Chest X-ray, AP view. Patient: 49 years old, sex F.
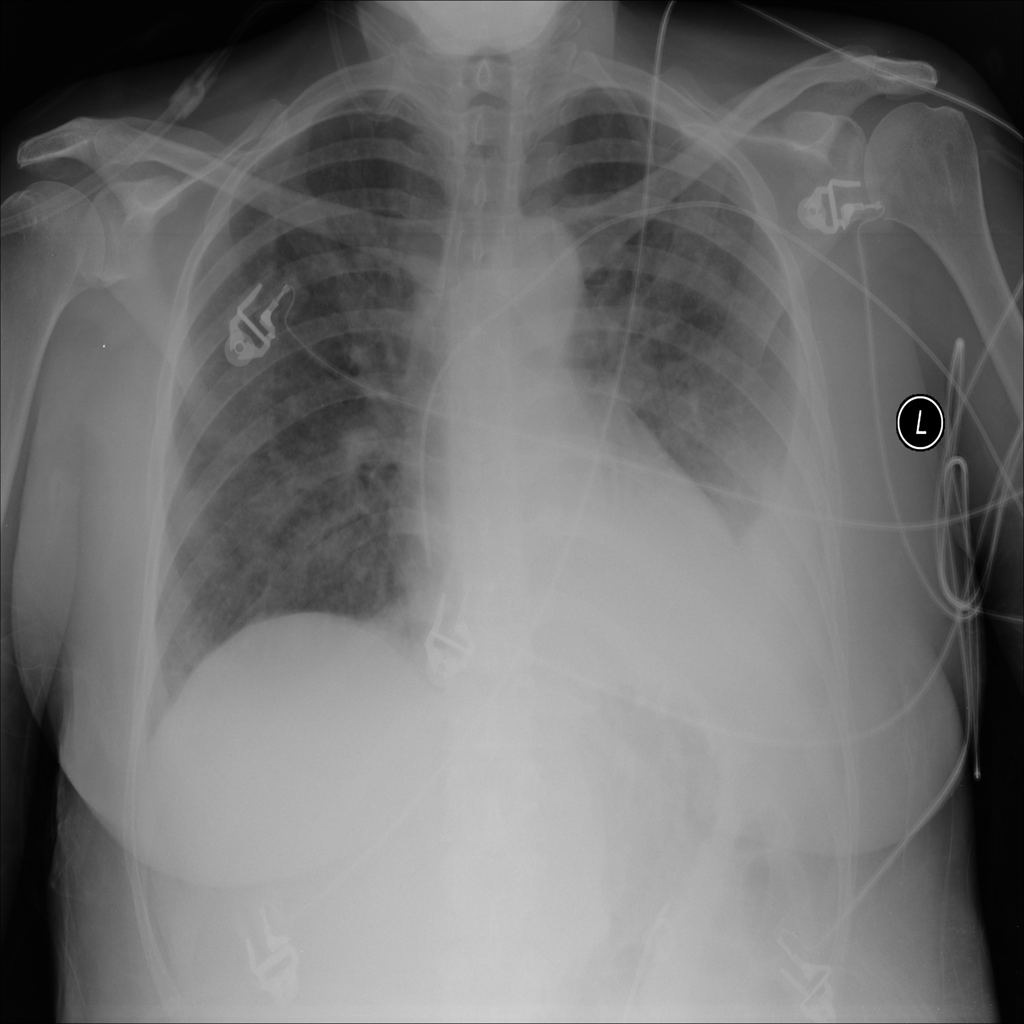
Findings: No Finding